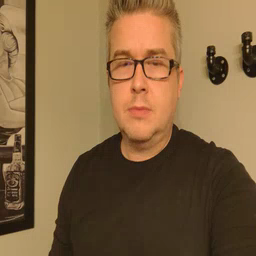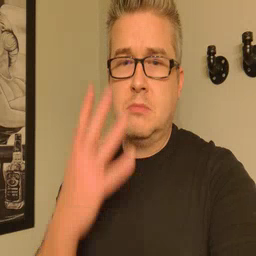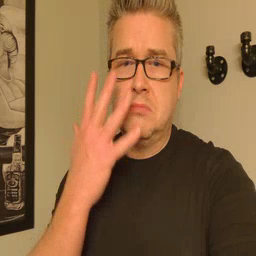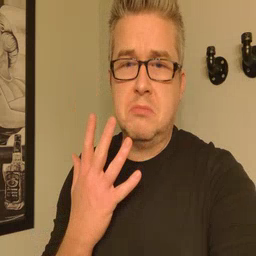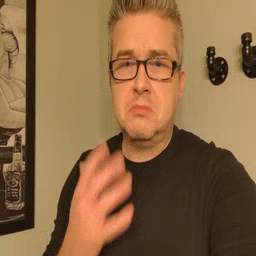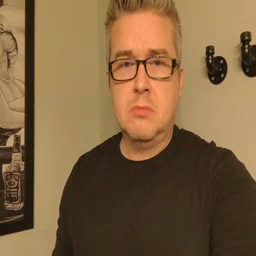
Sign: sad